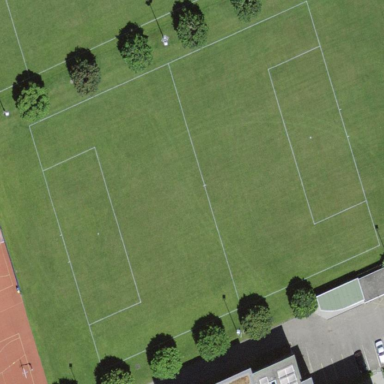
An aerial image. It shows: Grass pitch designated for soccer.